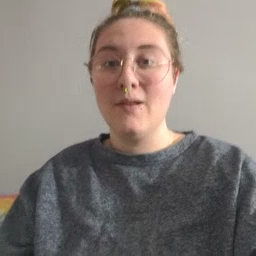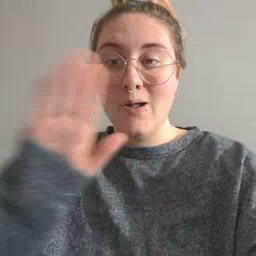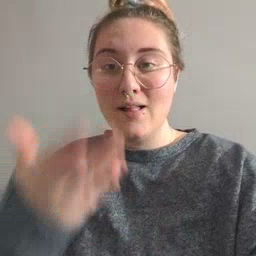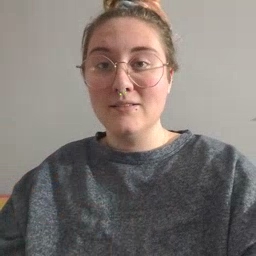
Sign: all